Aerial crown-view tile of a tropical tree (Barro Colorado Island, Panama), acquired 20241216:
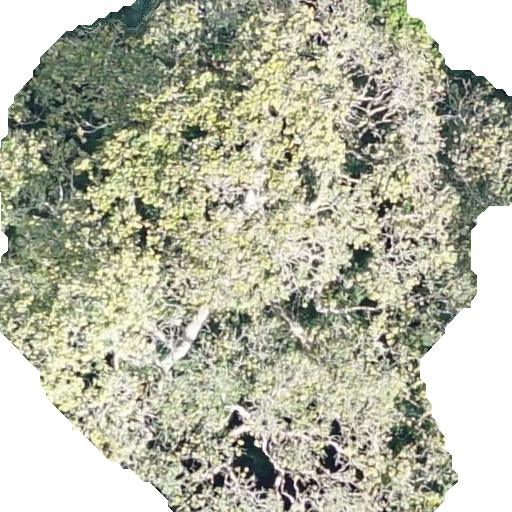
Species: Sterculia apetala
GBIF accepted scientific name: Sterculia apetala
Crown area: 352.788 m²